【题型】选择题　【知识点】立体几何　【难度】hard
如图, 已知四棱锥 \(P-ABCD\) 的底面 \(ABCD\) 是直角梯形, \(AD \parallel BC\), \(AD=4\), \(\angle ABC=90^\circ\), \(PA \perp\) 平面 \(ABCD\), \(PA=AB=BC=2\), 下列说法正确的是（ ）

A. \(PB\) 与 \(CD\) 所成的角是 \(30^\circ\)

B. 平面 \(PCD\) 与平面 \(PBA\) 所成的锐二面角余弦值是 \(\dfrac{\sqrt{6}}{3}\)

C. \(PB\) 与平面 \(PCD\) 所成的角的正弦值是 \(\dfrac{\sqrt{3}}{6}\)

D. \(M\) 是线段 \(PC\) 上动点, \(N\) 为 \(AD\) 中点, 则点 \(P\) 到平面 \(BMN\) 距离最大值为 \(\dfrac{4\sqrt{3}}{3}\)
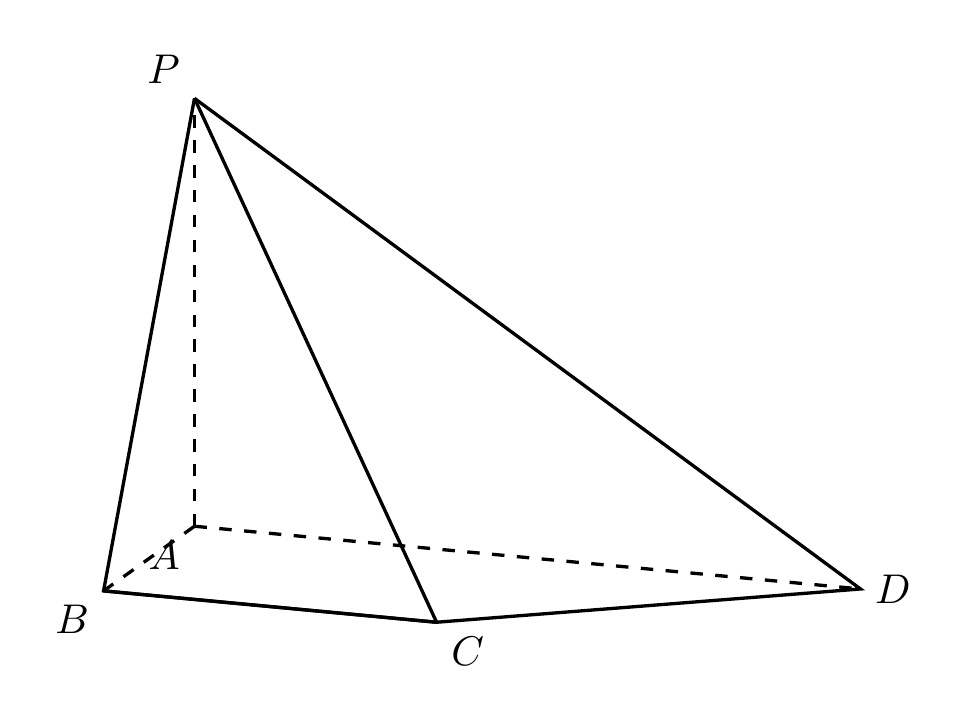
【解答】
\textbf{【答案】} C

\vspace{1em}

\textbf{【分析】} 根据题设建立空间直角坐标系, 利用空间向量解决线线角、线面角、面面角以及点到面的距离问题.

\vspace{1em}

\textbf{【详解】} \(\because \angle ABC=90^\circ\), \(AD \parallel BC\), \(\therefore AB \perp AD\),

\(\because PA \perp\) 平面 \(ABCD\),

\(\therefore\) 以 \(A\) 为原点, \(AB\), \(AD\), \(AP\) 所在的直线分别为 \(x\) 轴、\(y\) 轴、\(z\) 轴建立如图所示的空间直角坐标系,

则 \(A(0,0,0)\), \(B(2,0,0)\), \(C(2,2,0)\), \(D(0,4,0)\), \(P(0,0,2)\),

\(\therefore \overrightarrow{BP}=(-2,0,2)\), \(\overrightarrow{CD}=(-2,2,0)\), \(\overrightarrow{PC}=(2,2,-2)\),

对于 A, \(\because \cos\langle \overrightarrow{BP},\overrightarrow{CD}\rangle = \dfrac{\overrightarrow{BP}\cdot\overrightarrow{CD}}{|\overrightarrow{BP}||\overrightarrow{CD}|} = \dfrac{4}{2\sqrt{2}\times 2\sqrt{2}} = \dfrac{1}{2}\),

且 \(0^\circ \leq \langle \overrightarrow{BP},\overrightarrow{CD}\rangle \leq 180^\circ\), \(\therefore \langle \overrightarrow{BP},\overrightarrow{CD}\rangle = 60^\circ\),

\(\therefore PB\) 与 \(CD\) 所成的角是 \(60^\circ\), 故 A 错误;

对于 B, 设平面 \(PCD\) 的法向量为 \(\vec{n_1}=(x_1,y_1,z_1)\),

则
\[
\begin{cases}
\vec{n_1} \cdot \overrightarrow{PC} = 2x_1 + 2y_1 - 2z_1 = 0, \\
\vec{n_1} \cdot \overrightarrow{CD} = -2x_1 + 2y_1 = 0,
\end{cases}
\]
令 \(x_1=1\), 则 \(y_1=1\), \(z_1=2\), 所以 \(\vec{n_1}=(1,1,2)\),

显然平面 \(PAB\) 的法向量为 \(\vec{m}=(0,1,0)\),

\(\therefore \cos\langle \vec{m},\vec{n_1}\rangle = \dfrac{\vec{m}\cdot\vec{n_1}}{|\vec{m}||\vec{n_1}|} = \dfrac{1}{1\times\sqrt{6}} = \dfrac{\sqrt{6}}{6}\),

\(\therefore\) 平面 \(PCD\) 与平面 \(PBA\) 所成的锐二面角余弦值是 \(\dfrac{\sqrt{6}}{6}\), 故 B 错误.

对于 C, \(\sin\langle \overrightarrow{BP},\vec{n_1}\rangle = \dfrac{|\overrightarrow{BP}\cdot\vec{n_1}|}{|\overrightarrow{BP}||\vec{n_1}|} = \dfrac{2}{2\sqrt{2}\times\sqrt{6}} = \dfrac{\sqrt{3}}{6}\), 故 C 正确;

对于 D, \(\because M\) 是线段 \(PC\) 上动点, \(\therefore\) 设 \(\overrightarrow{PM} = \lambda\overrightarrow{PC} = (2\lambda,2\lambda,-2\lambda)\ (0 \leq \lambda \leq 1)\),

\(\because N\) 为 \(AD\) 中点, \(\therefore N(0,2,0)\), \(\overrightarrow{BN}=(-2,2,0)\),

\(\therefore \overrightarrow{BM} = \overrightarrow{BP} + \overrightarrow{PM} = (-2+2\lambda,2\lambda,2-2\lambda)\),

当 \(\lambda=1\) 时, \(M\) 位于 \(C\) 点, 此时点 \(P\) 到平面 \(BMN\) 距离为 \(|PA|=2\),

当 \(\lambda \neq 1\) 时, 设平面 \(BMN\) 的法向量为 \(\vec{n_2}=(x_2,y_2,z_2)\),

则
\[
\begin{cases}
\vec{n_2} \cdot \overrightarrow{BM} = (-2+2\lambda)x_2 + 2\lambda y_2 + (2-2\lambda)z_2 = 0, \\
\vec{n_2} \cdot \overrightarrow{BN} = -2x_2 + 2y_2 = 0,
\end{cases}
\]
令 \(x_2=1\), 则 \(y_2=1\), \(z_2 = \dfrac{1-2\lambda}{1-\lambda}\), 所以 \(\vec{n_2}=\left(1,1,\dfrac{1-2\lambda}{1-\lambda}\right)\),

\(\therefore\) 点 \(P\) 到平面 \(BMN\) 距离
\[
d = \dfrac{|\overrightarrow{BP}\cdot\vec{n_2}|}{|\vec{n_2}|} = \dfrac{\left|-2 + 2\cdot\dfrac{1-2\lambda}{1-\lambda}\right|}{\sqrt{1+1+\left(\dfrac{1-2\lambda}{1-\lambda}\right)^2}} = \dfrac{|2\lambda|}{\sqrt{2(1-\lambda)^2 + (1-2\lambda)^2}} = \dfrac{2}{\sqrt{3\cdot\dfrac{1}{\lambda^2}-8\dfrac{1}{\lambda}+6}},
\]
当 \(\dfrac{1}{\lambda} = \dfrac{4}{3}\), 即 \(\lambda = \dfrac{3}{4}\) 时, \(\left(3\cdot\dfrac{1}{\lambda^2}-8\dfrac{1}{\lambda}+6\right)_{\min} = \dfrac{2}{3}\),

此时 \(d_{\max} = \dfrac{2}{\sqrt{\dfrac{2}{3}}} = \sqrt{6}\), \(\because \sqrt{6} > 2\),

\(\therefore\) 点 \(P\) 到平面 \(BMN\) 距离的最大值为 \(\sqrt{6}\), 故 D 错误.

故选: C.
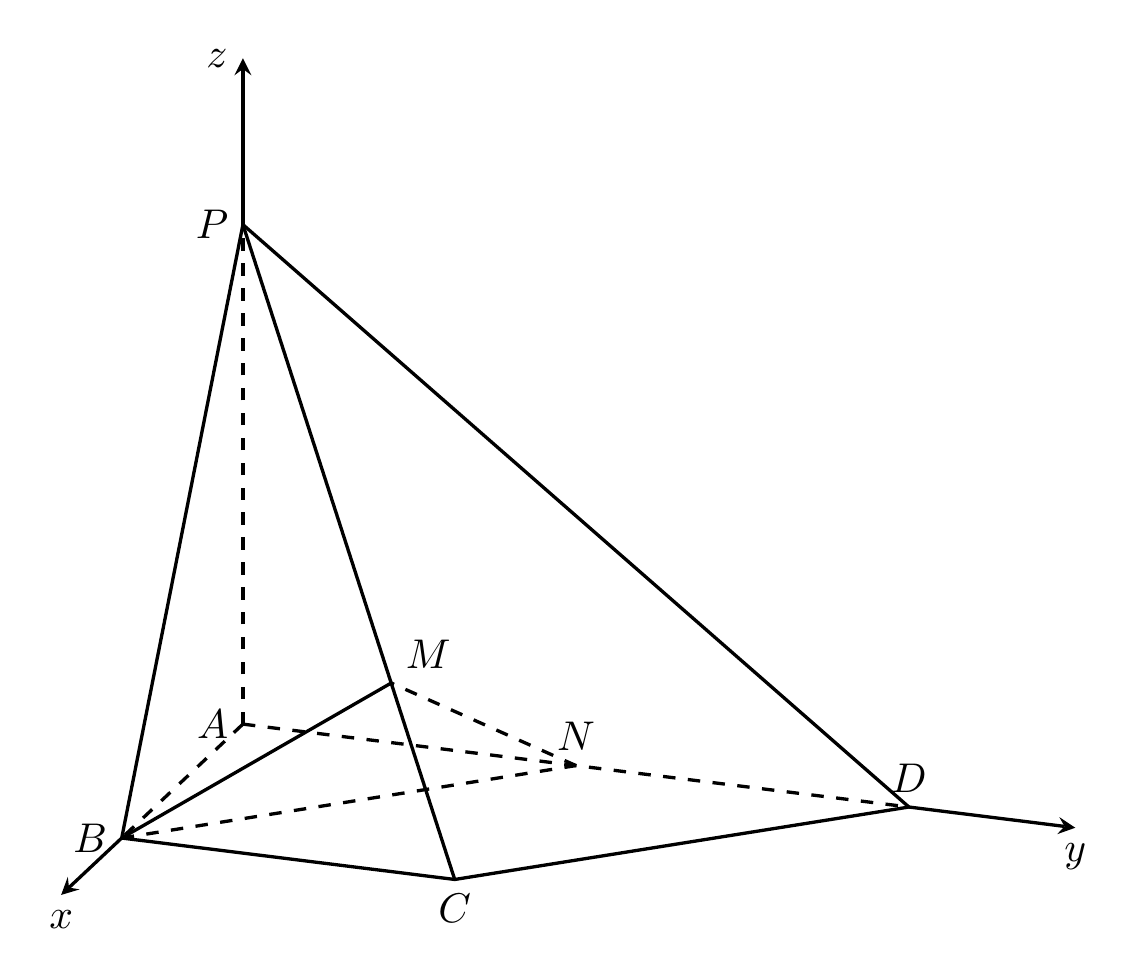